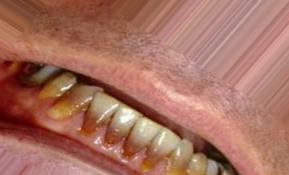
Condition: Tooth Discoloration